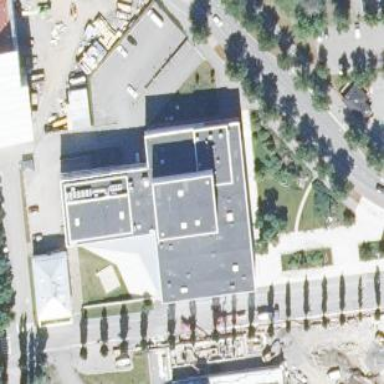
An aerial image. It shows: Theater building.